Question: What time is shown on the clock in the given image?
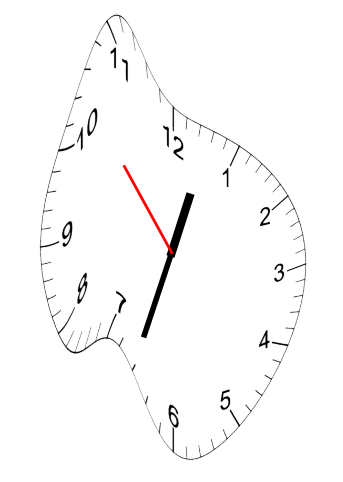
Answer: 12:32:53